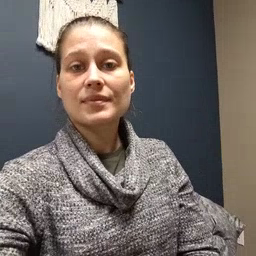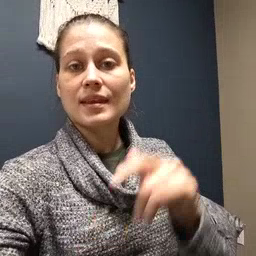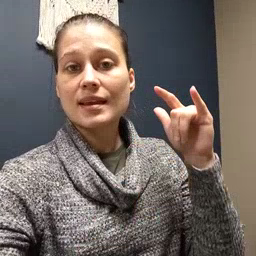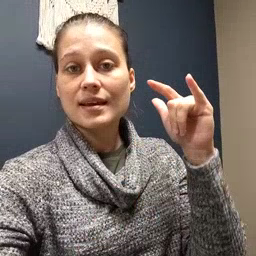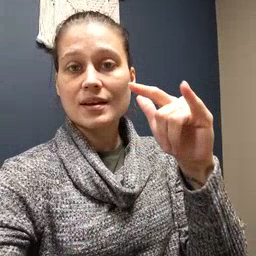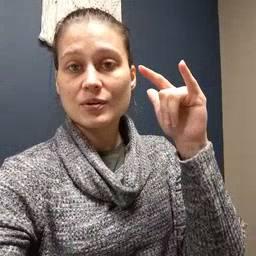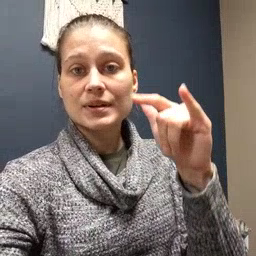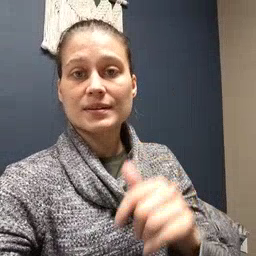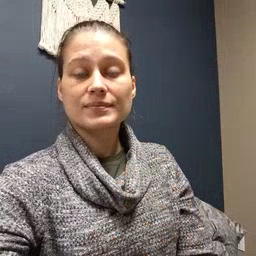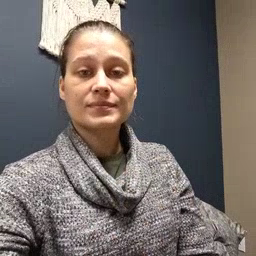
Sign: airplane